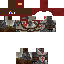
A male skeleton skin with dark skin, wearing brown helmet dressed in a red armor chest and brown pants, featuring a closed mouth.